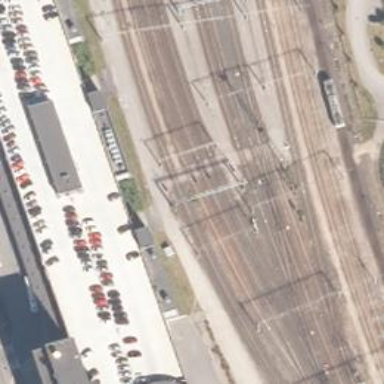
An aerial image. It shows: Level crossing along the railway.